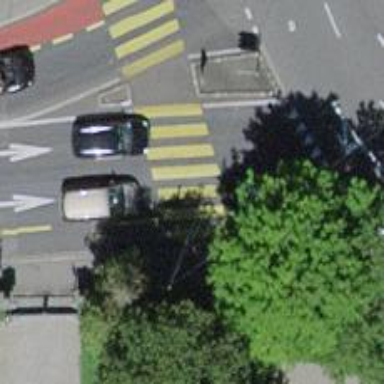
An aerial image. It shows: Primary road with asphalt surface. There is separate sidewalk.